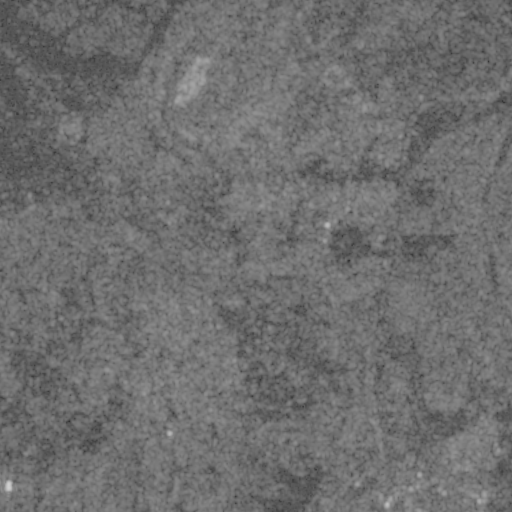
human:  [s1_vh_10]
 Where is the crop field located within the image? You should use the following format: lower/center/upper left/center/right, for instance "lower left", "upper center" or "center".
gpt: The crop field is located in the center of the image.
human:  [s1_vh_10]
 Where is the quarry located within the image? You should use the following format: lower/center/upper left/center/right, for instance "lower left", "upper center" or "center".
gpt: The quarry is located in the upper center of the image.
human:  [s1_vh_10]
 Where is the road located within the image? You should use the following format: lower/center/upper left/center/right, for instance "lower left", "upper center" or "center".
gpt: There is no road in the image.

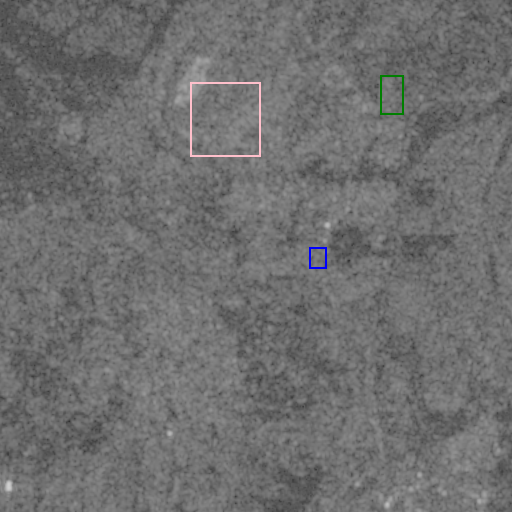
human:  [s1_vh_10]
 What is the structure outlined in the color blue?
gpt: The structure outlined in blue is a crop field.
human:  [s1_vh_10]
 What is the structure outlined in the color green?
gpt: The structure outlined in green is a park.
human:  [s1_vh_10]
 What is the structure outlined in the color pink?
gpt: The structure outlined in pink is a quarry.
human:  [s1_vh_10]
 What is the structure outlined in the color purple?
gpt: There is no purple outline.